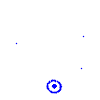
Particle: electron